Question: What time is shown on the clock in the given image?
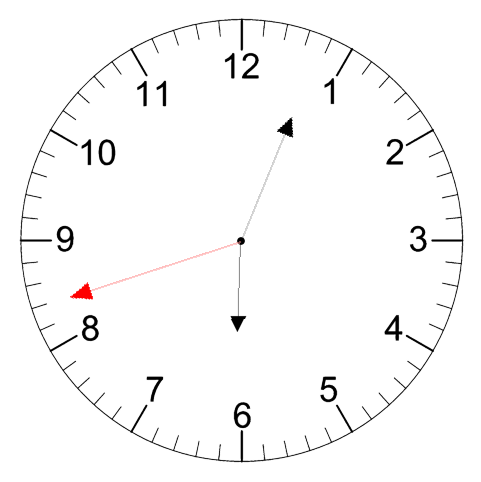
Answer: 06:03:42